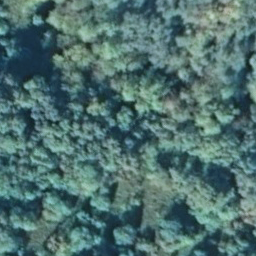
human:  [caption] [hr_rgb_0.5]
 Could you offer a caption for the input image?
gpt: This is a dense forest with lots of dark green trees .

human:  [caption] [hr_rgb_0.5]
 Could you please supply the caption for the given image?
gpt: There are lots of dark green trees in the dense forest .

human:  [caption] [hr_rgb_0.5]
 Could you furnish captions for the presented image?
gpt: There are lots of dark green plants in the dense forest .

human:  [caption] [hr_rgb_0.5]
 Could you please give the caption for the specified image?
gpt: Lots of dark green trees constitute a dense forest .

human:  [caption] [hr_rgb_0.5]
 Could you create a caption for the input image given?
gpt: Lots of dark green trees constitute a dense forest .